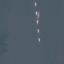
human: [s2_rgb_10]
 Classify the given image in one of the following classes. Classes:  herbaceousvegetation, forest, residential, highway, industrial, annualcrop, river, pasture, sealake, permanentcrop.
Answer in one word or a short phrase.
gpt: SeaLake